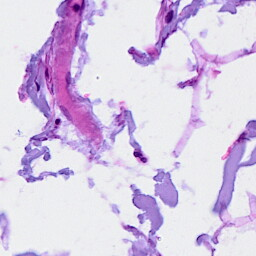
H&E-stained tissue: Breast